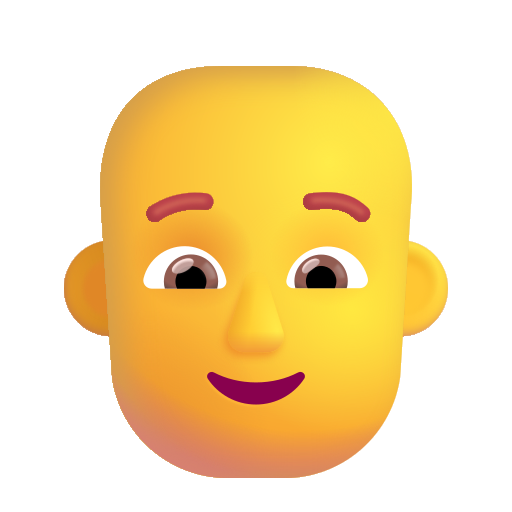
person bald color default